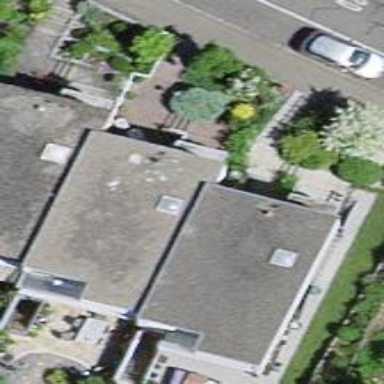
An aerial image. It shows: Flat roof terrace building.